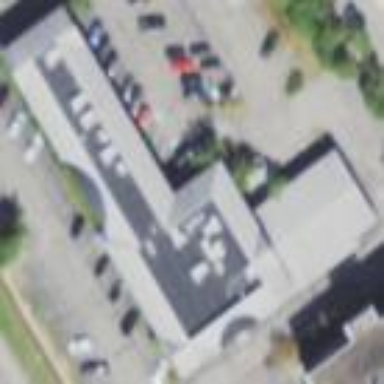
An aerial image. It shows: Commercial building.